Field crop: maize
Growth stage: 2
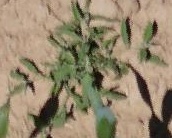
Species: atriplex